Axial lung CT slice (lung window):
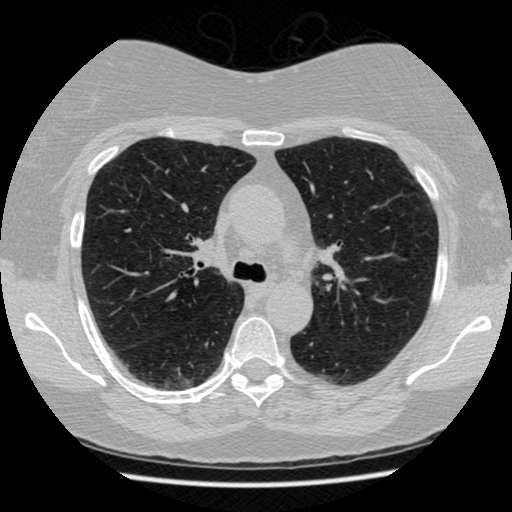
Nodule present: no